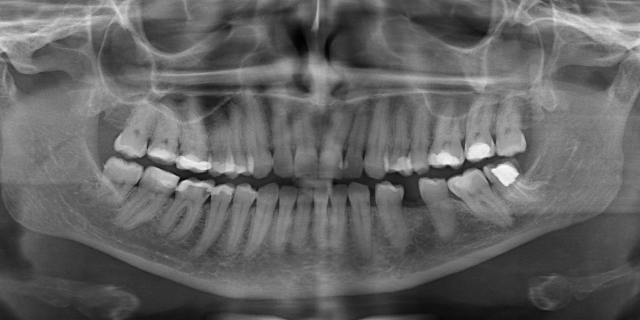
adult